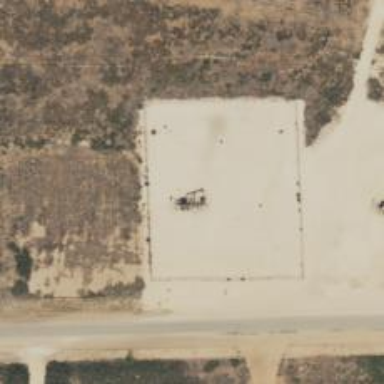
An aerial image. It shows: Petroleum well.